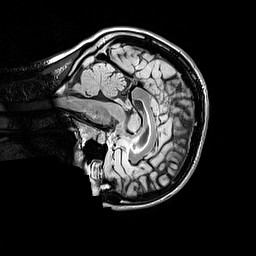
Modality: FLAIR
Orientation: sagittal
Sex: female
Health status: ill
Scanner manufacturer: siemens
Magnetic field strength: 3 T
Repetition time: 5 s
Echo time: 0.388 s